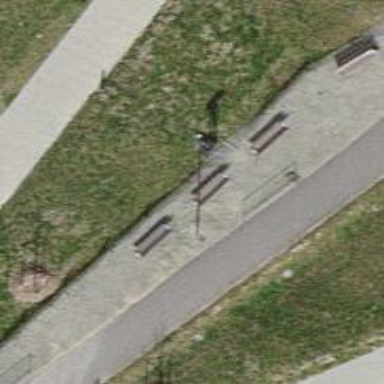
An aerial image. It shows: Bench for seating.